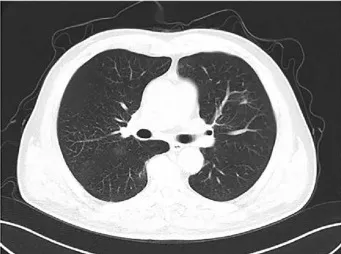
Tumor assessment during tislelizumab treatment. (D) At membranous nephropathy diagnosis.
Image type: radiology (ct)